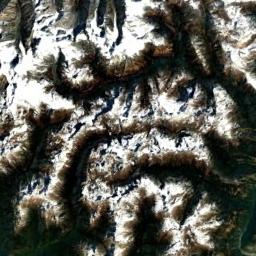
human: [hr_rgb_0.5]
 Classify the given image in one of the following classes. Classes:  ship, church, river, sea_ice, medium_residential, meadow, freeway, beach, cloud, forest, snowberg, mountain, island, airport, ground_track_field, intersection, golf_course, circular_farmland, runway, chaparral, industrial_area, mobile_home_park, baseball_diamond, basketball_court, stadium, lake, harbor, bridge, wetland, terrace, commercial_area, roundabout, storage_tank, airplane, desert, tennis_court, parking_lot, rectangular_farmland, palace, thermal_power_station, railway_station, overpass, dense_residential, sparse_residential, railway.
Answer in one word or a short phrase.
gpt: snowberg